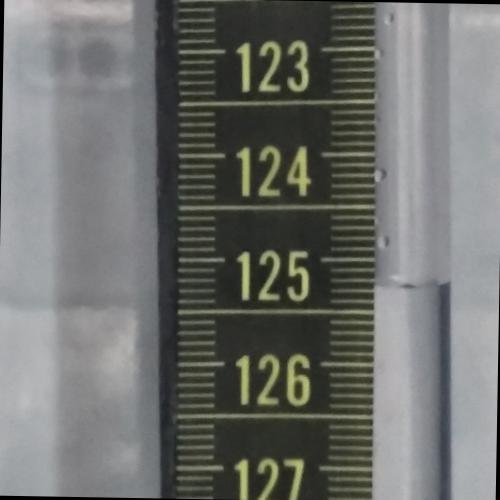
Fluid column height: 125.3 cm